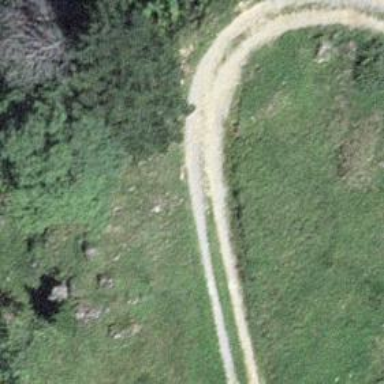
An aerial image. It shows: Track with grade 4 tracktype.